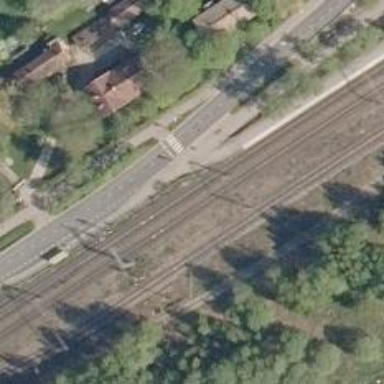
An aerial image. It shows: Continuous rail railway with electrified contact line.